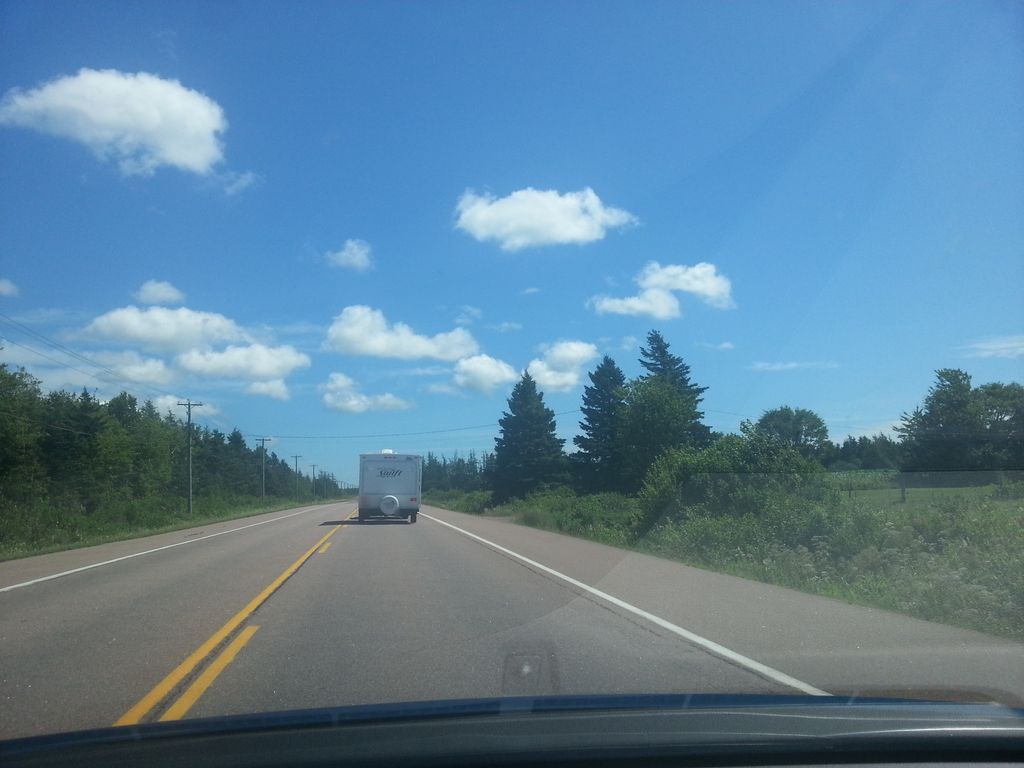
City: charlottetown